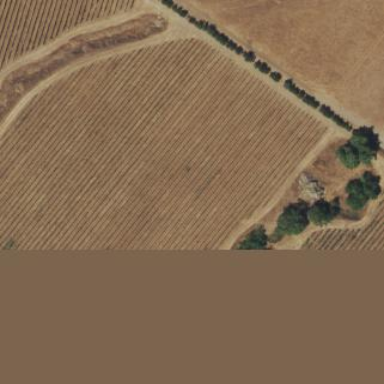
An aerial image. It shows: Vineyard where grapes are grown.